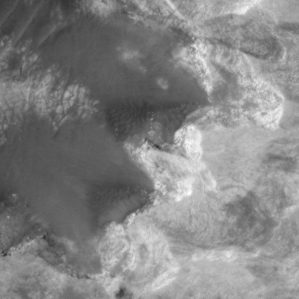
Label: non_frost